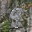
Label: 9